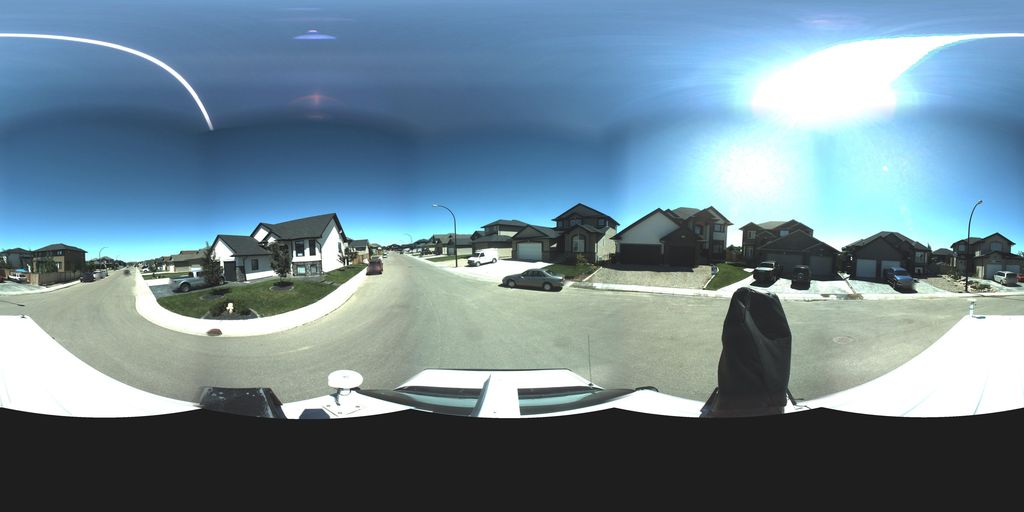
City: saskatoon